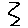
Label: zigzag